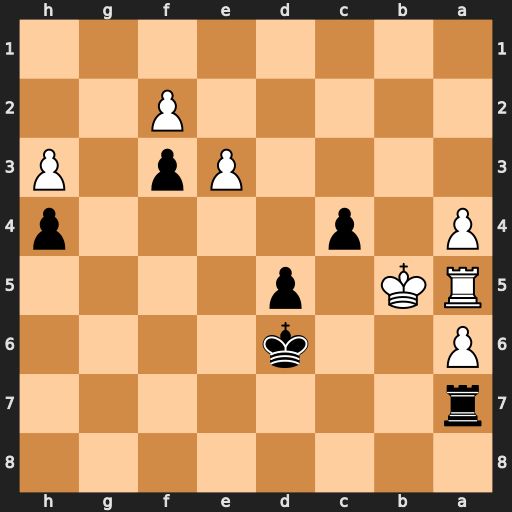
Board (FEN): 8/r7/P2k4/RK1p4/P1p4p/4Pp1P/5P2/8
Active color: b
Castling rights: -
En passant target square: -
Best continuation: c3 Kb6 c2